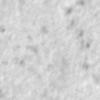
Label: no_change